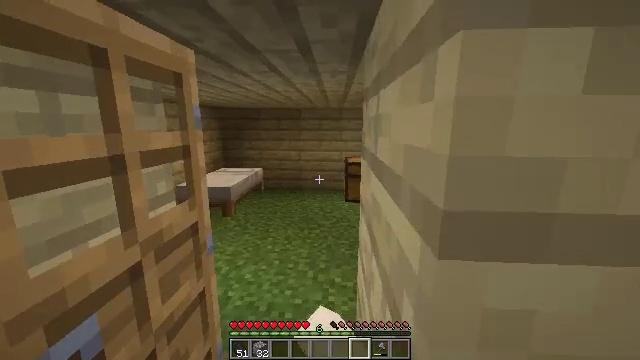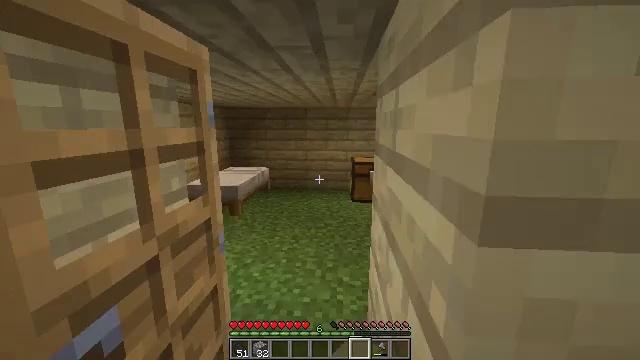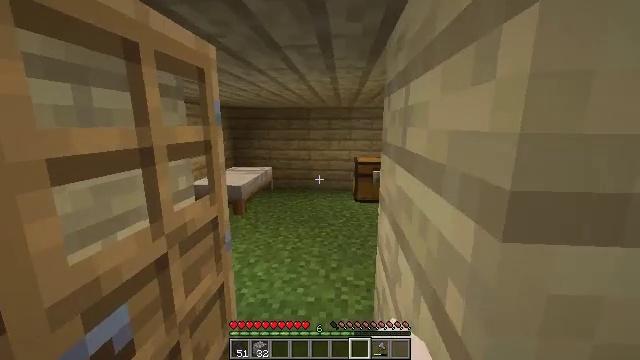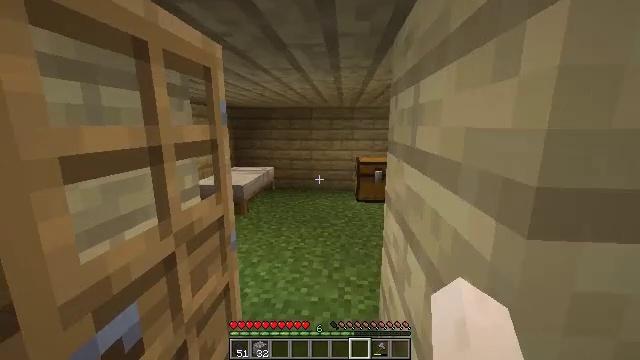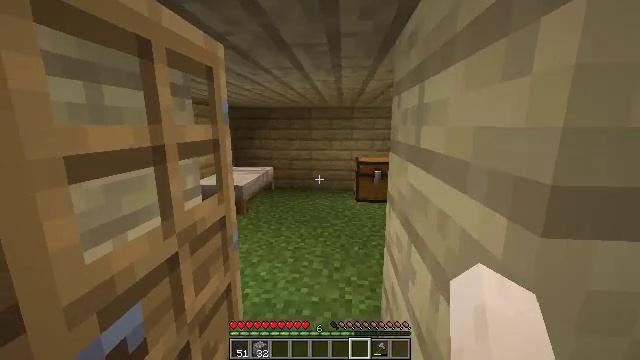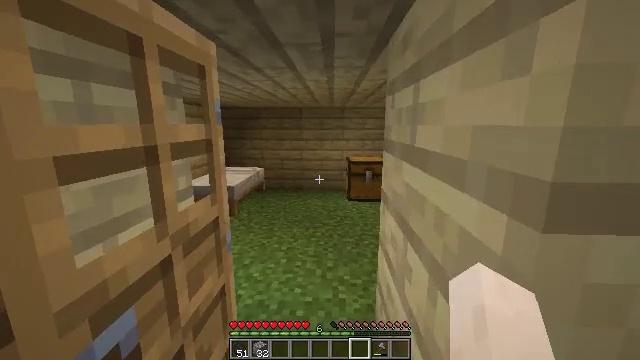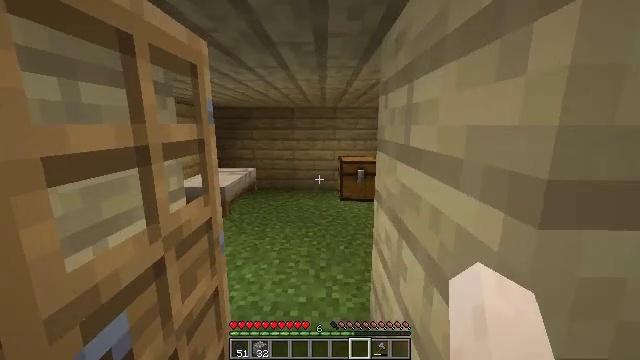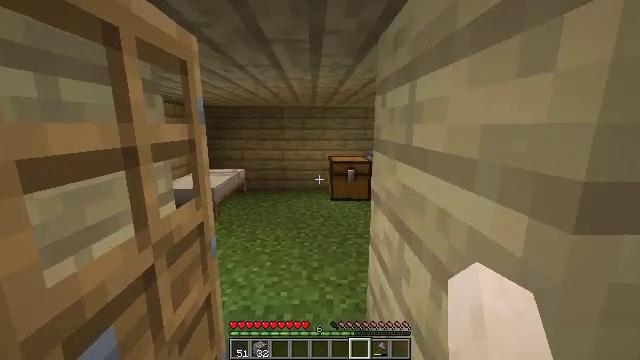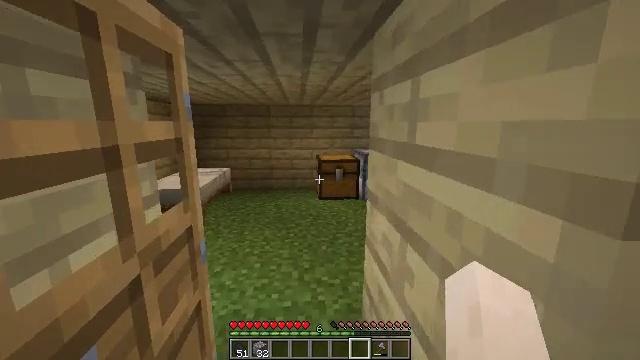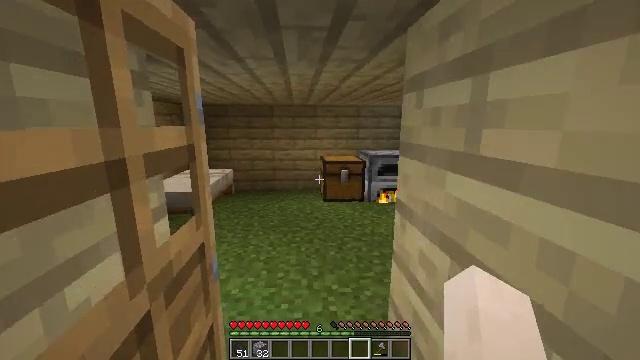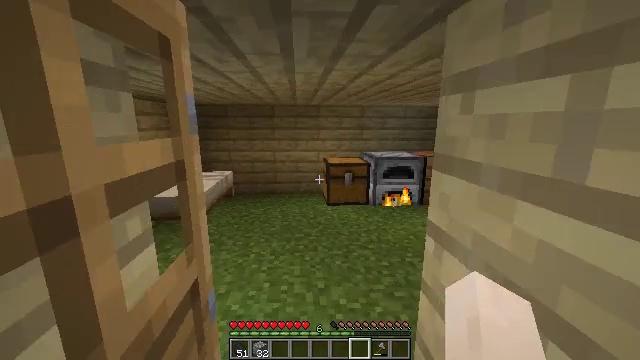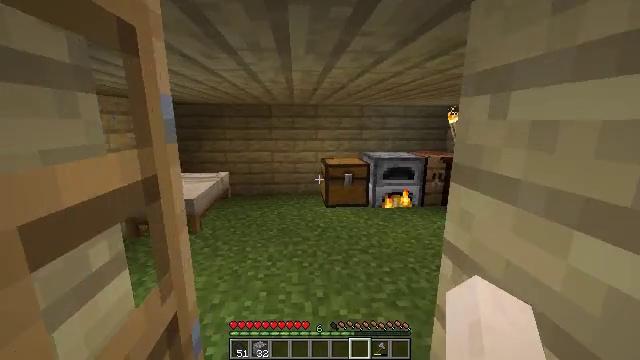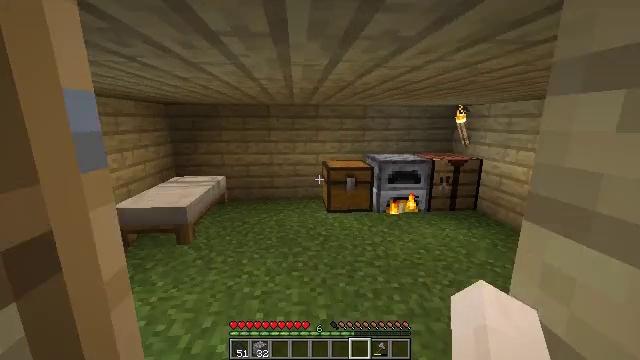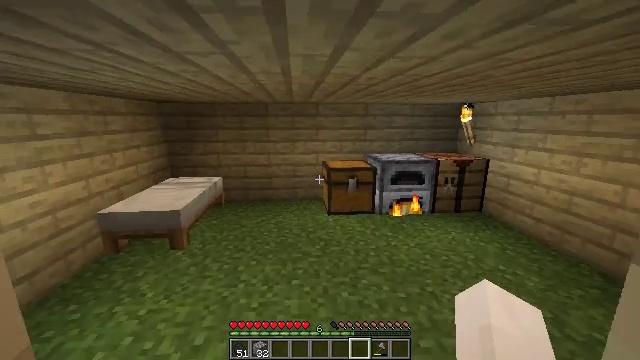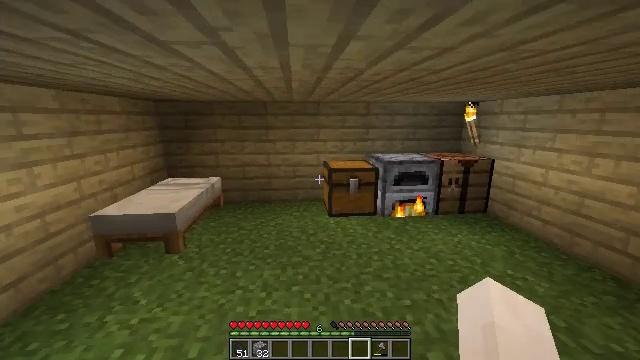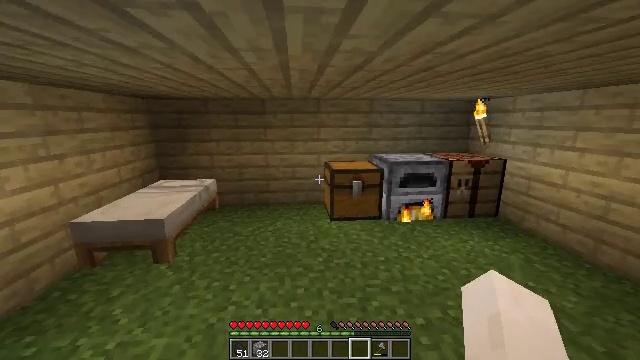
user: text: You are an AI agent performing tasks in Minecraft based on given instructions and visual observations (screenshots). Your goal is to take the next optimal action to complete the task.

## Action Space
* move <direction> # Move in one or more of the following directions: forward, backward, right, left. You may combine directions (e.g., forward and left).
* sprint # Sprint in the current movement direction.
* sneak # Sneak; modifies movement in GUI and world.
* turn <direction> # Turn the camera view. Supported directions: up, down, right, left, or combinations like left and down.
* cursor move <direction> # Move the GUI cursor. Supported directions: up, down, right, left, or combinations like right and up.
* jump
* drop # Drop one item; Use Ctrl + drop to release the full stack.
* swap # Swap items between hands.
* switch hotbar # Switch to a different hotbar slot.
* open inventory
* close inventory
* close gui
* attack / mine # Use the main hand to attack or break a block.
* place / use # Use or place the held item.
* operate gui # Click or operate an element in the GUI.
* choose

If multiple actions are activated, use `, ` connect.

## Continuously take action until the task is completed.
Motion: motion action
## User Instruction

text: To craft an oak pressure plate, use oak planks in the crafting table.
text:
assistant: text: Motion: move forward, turn left
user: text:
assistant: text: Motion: move forward
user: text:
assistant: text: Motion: move forward
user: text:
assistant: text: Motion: move forward
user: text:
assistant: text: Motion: move forward, turn right
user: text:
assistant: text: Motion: move forward, turn right
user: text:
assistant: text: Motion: move forward and move left, turn right
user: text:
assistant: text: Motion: move forward and move left, turn right
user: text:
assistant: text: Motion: move forward and move left
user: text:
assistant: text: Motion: move forward
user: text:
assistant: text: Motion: move forward
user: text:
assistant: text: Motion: move forward
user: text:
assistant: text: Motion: move forward
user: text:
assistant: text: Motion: move forward
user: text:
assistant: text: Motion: move forward
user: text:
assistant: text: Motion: move forward
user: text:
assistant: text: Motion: move forward
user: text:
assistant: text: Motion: move forward and move right
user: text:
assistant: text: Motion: move forward and move right
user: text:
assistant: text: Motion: move forward and move right
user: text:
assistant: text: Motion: move forward and move right
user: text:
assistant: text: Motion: move forward
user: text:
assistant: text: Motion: move forward and move right
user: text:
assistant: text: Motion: move forward and move right, turn right and down
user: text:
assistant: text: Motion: move forward and move right
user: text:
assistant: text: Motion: move forward and move right
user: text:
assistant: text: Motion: move forward and move right, turn down
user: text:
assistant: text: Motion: move forward and move right, turn down
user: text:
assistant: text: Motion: move forward and move right, turn down
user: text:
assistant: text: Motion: move forward and move right, turn left and down